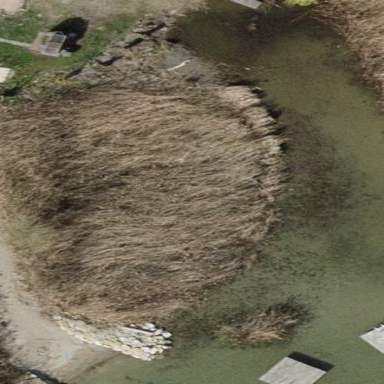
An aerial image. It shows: Reedbed in wetland area.